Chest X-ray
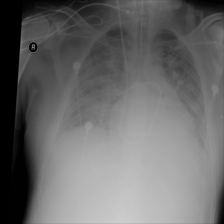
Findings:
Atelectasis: negative
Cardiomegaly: negative
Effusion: positive
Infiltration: positive
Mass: negative
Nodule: negative
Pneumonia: negative
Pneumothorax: negative
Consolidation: negative
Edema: negative
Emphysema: negative
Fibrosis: negative
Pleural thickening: negative
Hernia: negative